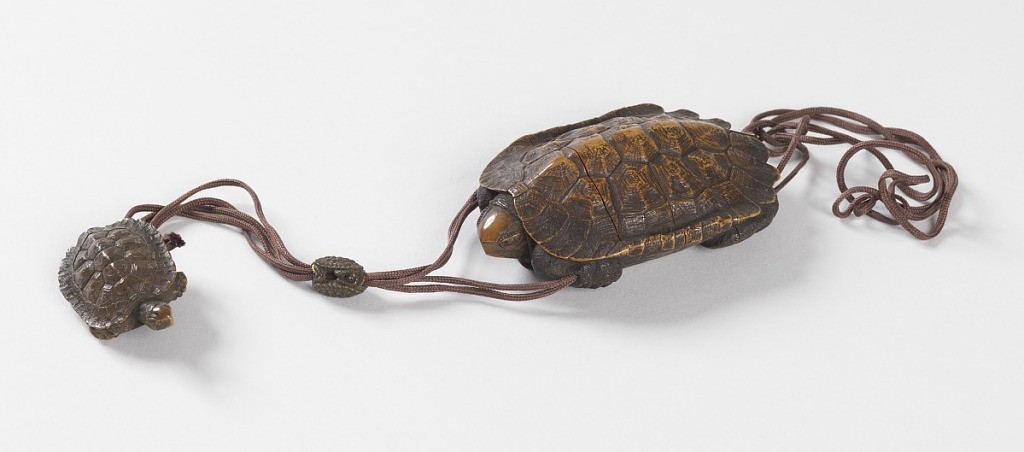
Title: Inro
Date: ca. 1890
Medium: Carved and lacquered wood, silk (cord)
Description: Inrō (container) in form of a turtle, with tail and feet drawn in and head partially extended. Divided into four horizontal compartments fitted into each other and lacquered black on inside. Strung on brown silk cord with turtle-shaped Ojime 1952-164-24 and Netsuke 1952-164-25.